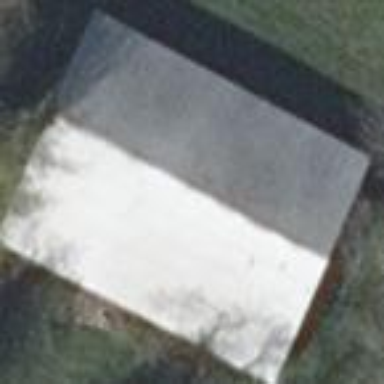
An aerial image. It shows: Rural barn.